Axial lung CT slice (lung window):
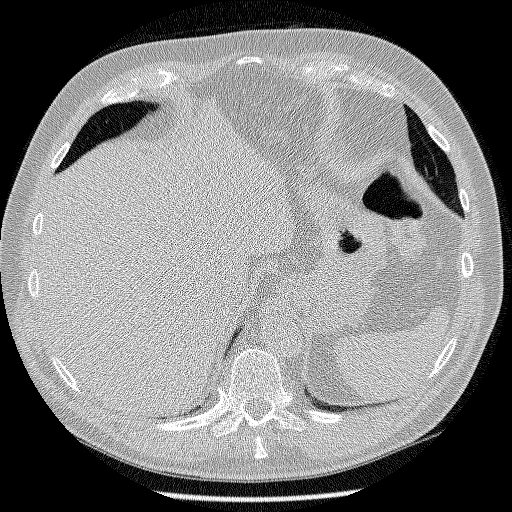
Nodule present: no